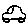
Label: car